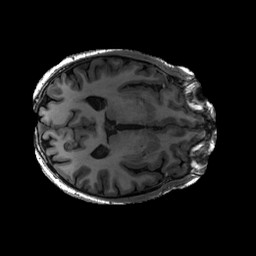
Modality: T1w
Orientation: axial
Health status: ill
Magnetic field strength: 3 T